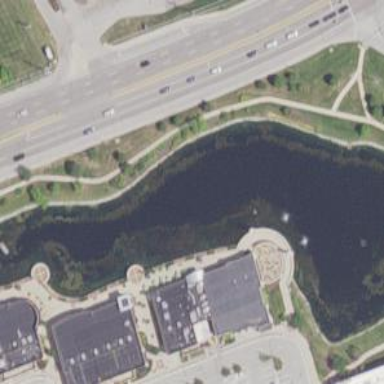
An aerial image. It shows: Pond surrounded by natural water.